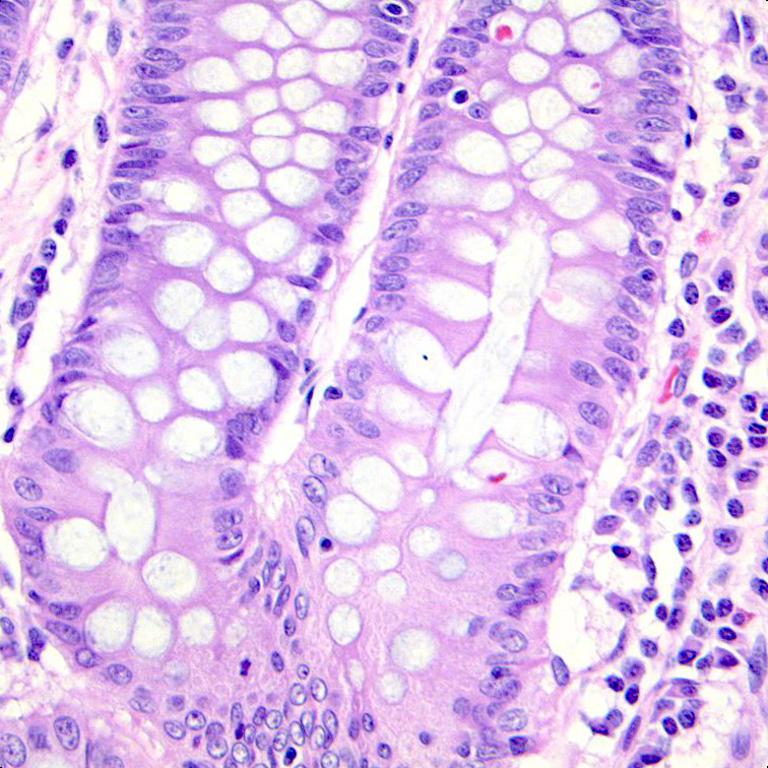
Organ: colon
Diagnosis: benign